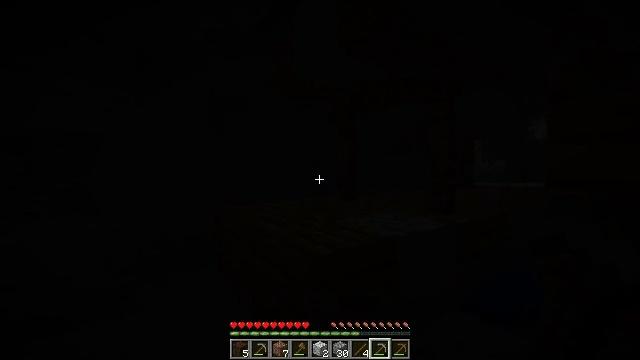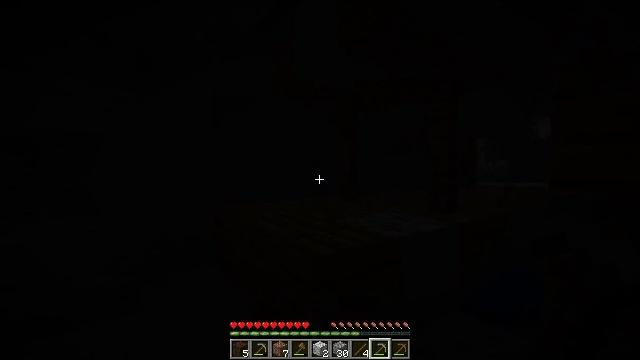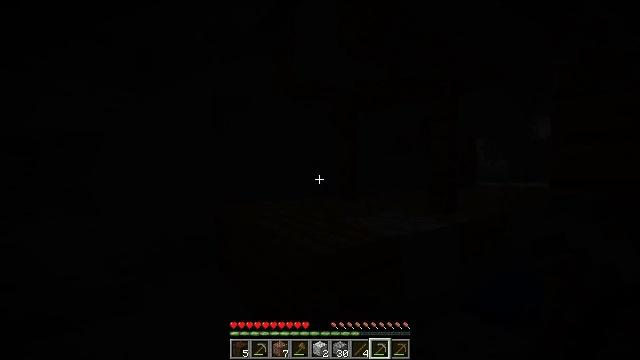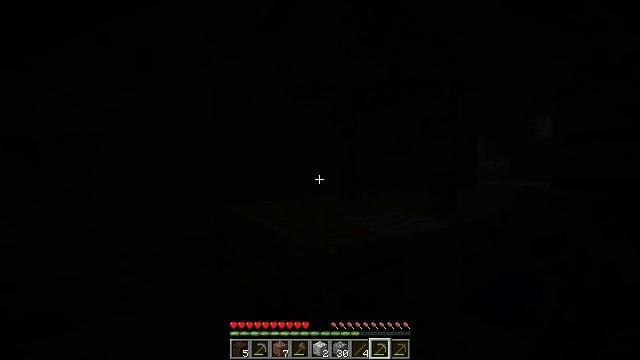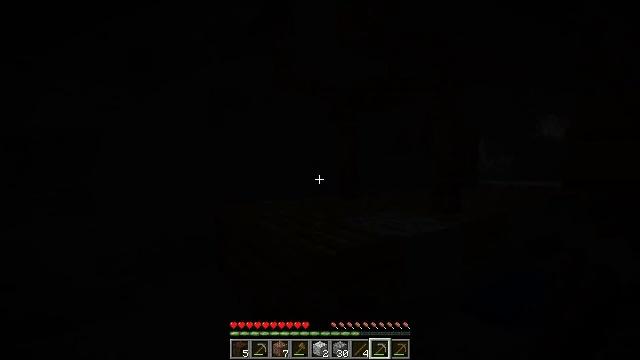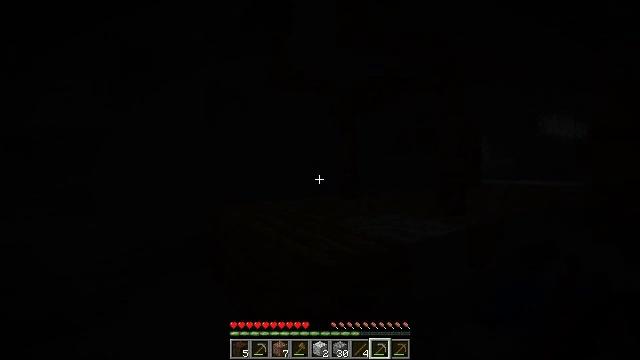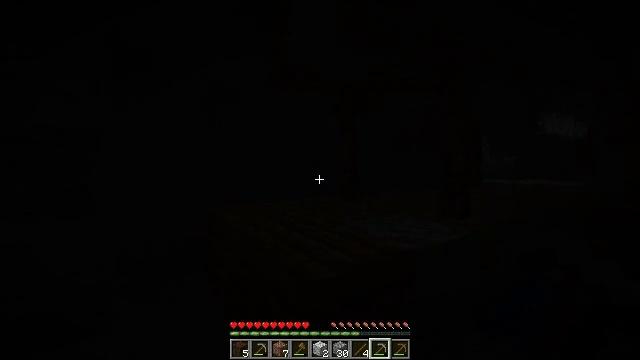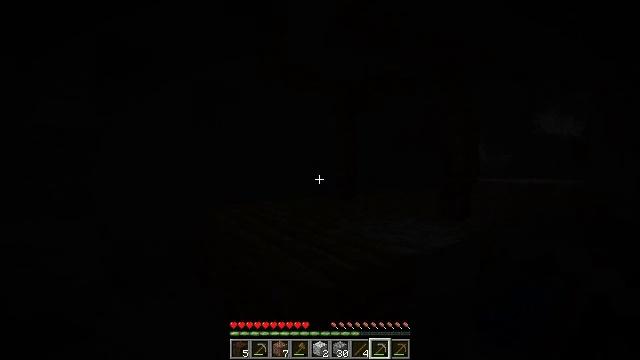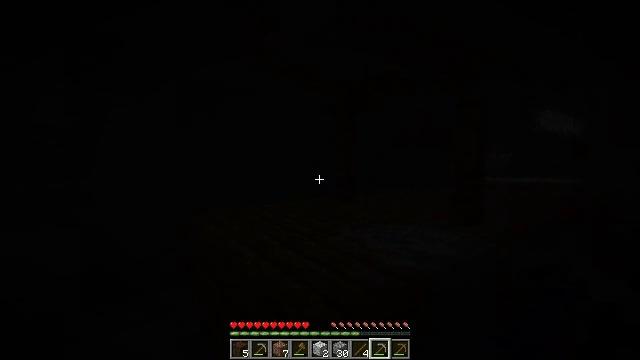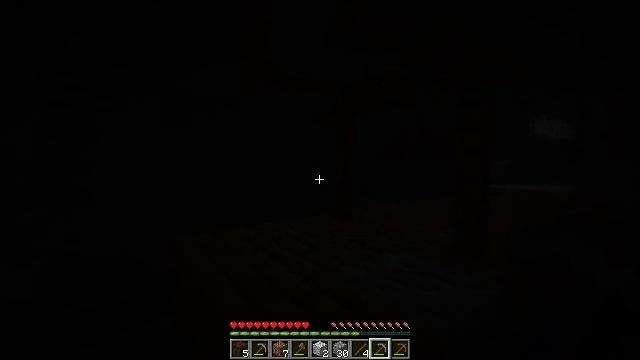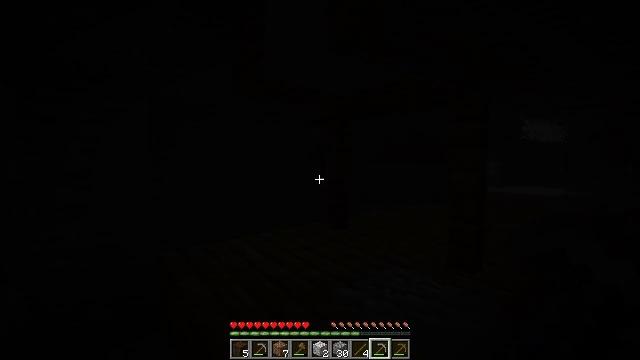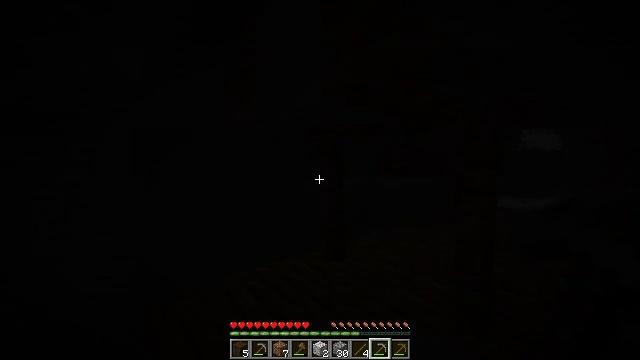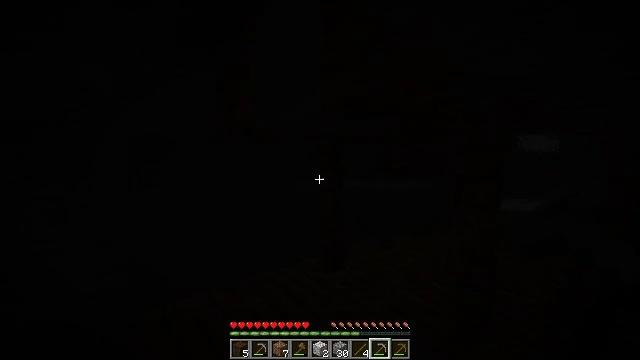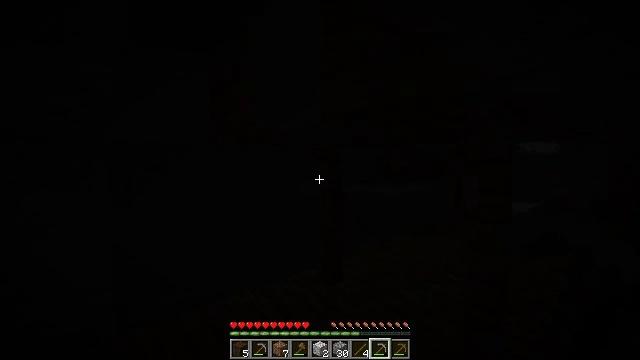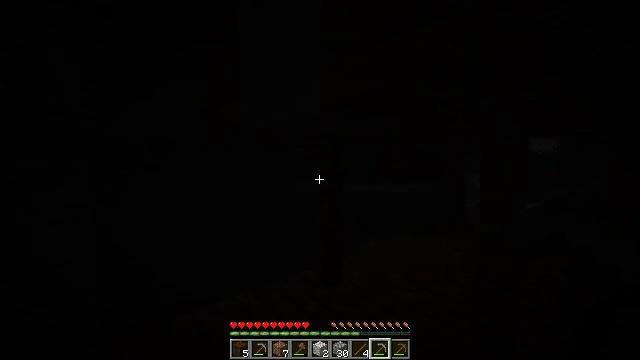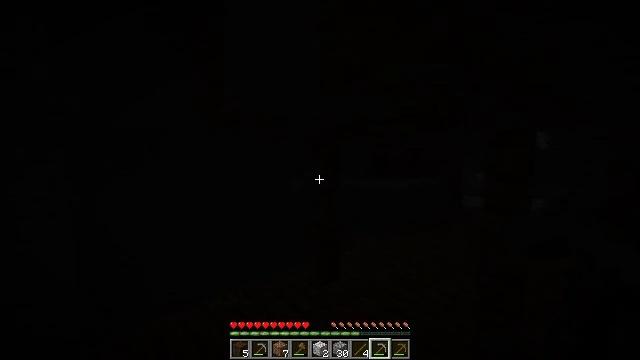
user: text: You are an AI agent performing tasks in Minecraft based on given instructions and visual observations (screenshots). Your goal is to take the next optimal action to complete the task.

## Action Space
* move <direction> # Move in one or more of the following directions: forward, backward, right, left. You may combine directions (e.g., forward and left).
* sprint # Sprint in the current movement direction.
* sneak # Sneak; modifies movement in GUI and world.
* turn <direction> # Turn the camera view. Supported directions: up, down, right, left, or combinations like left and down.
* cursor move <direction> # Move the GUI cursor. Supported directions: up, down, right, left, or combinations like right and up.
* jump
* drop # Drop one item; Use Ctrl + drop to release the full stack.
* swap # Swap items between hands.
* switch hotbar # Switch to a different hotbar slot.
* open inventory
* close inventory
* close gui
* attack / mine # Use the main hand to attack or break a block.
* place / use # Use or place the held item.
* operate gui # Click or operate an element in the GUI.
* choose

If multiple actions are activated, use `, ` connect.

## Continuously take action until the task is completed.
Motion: motion action
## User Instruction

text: Gather some oak planks.
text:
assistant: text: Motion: no_op
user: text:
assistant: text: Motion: no_op
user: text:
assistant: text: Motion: no_op
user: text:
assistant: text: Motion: move forward
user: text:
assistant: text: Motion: move forward
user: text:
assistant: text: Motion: move forward
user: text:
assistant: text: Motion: move forward
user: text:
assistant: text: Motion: move forward
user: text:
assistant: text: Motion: move forward, turn right, jump
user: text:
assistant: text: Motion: move forward, turn right, jump
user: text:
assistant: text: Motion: move forward, jump
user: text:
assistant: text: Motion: move forward, jump
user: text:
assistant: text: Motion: move forward, jump
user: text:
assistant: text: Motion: move forward
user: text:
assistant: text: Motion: move forward, turn right
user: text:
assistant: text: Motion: move forward, turn right
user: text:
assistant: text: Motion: move forward, turn right
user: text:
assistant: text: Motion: move forward, turn right
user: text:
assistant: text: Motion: move forward, turn right
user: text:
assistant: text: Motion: move forward
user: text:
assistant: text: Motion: move forward and move right
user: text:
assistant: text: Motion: move forward and move right, turn left
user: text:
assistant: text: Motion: move forward and move right, turn left
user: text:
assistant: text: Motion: move forward and move right, turn left
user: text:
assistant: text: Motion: move forward and move right, turn left
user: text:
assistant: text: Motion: move forward and move right, turn left
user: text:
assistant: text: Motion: move forward and move right, turn left
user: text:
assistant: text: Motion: move forward and move right
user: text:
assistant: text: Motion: move forward
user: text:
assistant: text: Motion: move forward